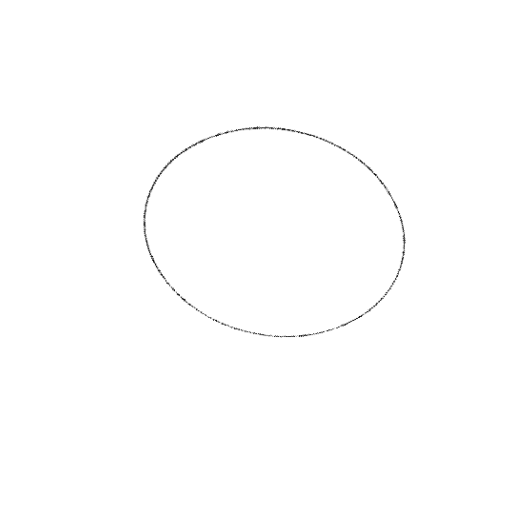
Crossing number: 0